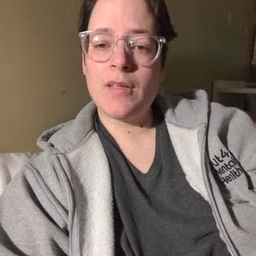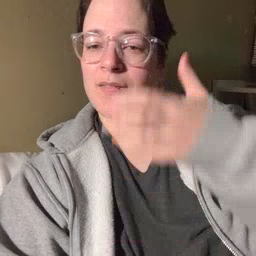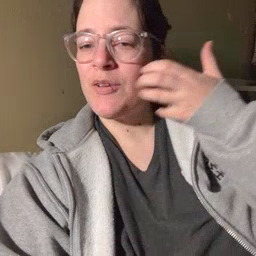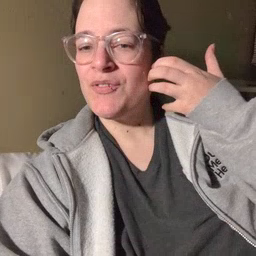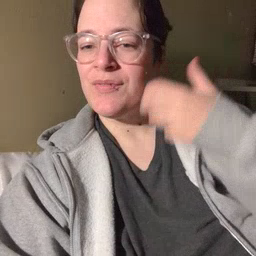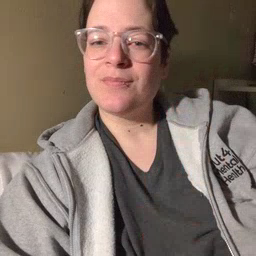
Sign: tiger